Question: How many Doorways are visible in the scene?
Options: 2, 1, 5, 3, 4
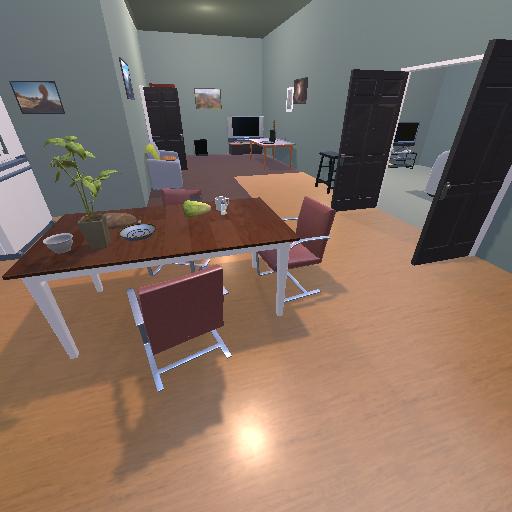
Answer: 2